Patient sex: M
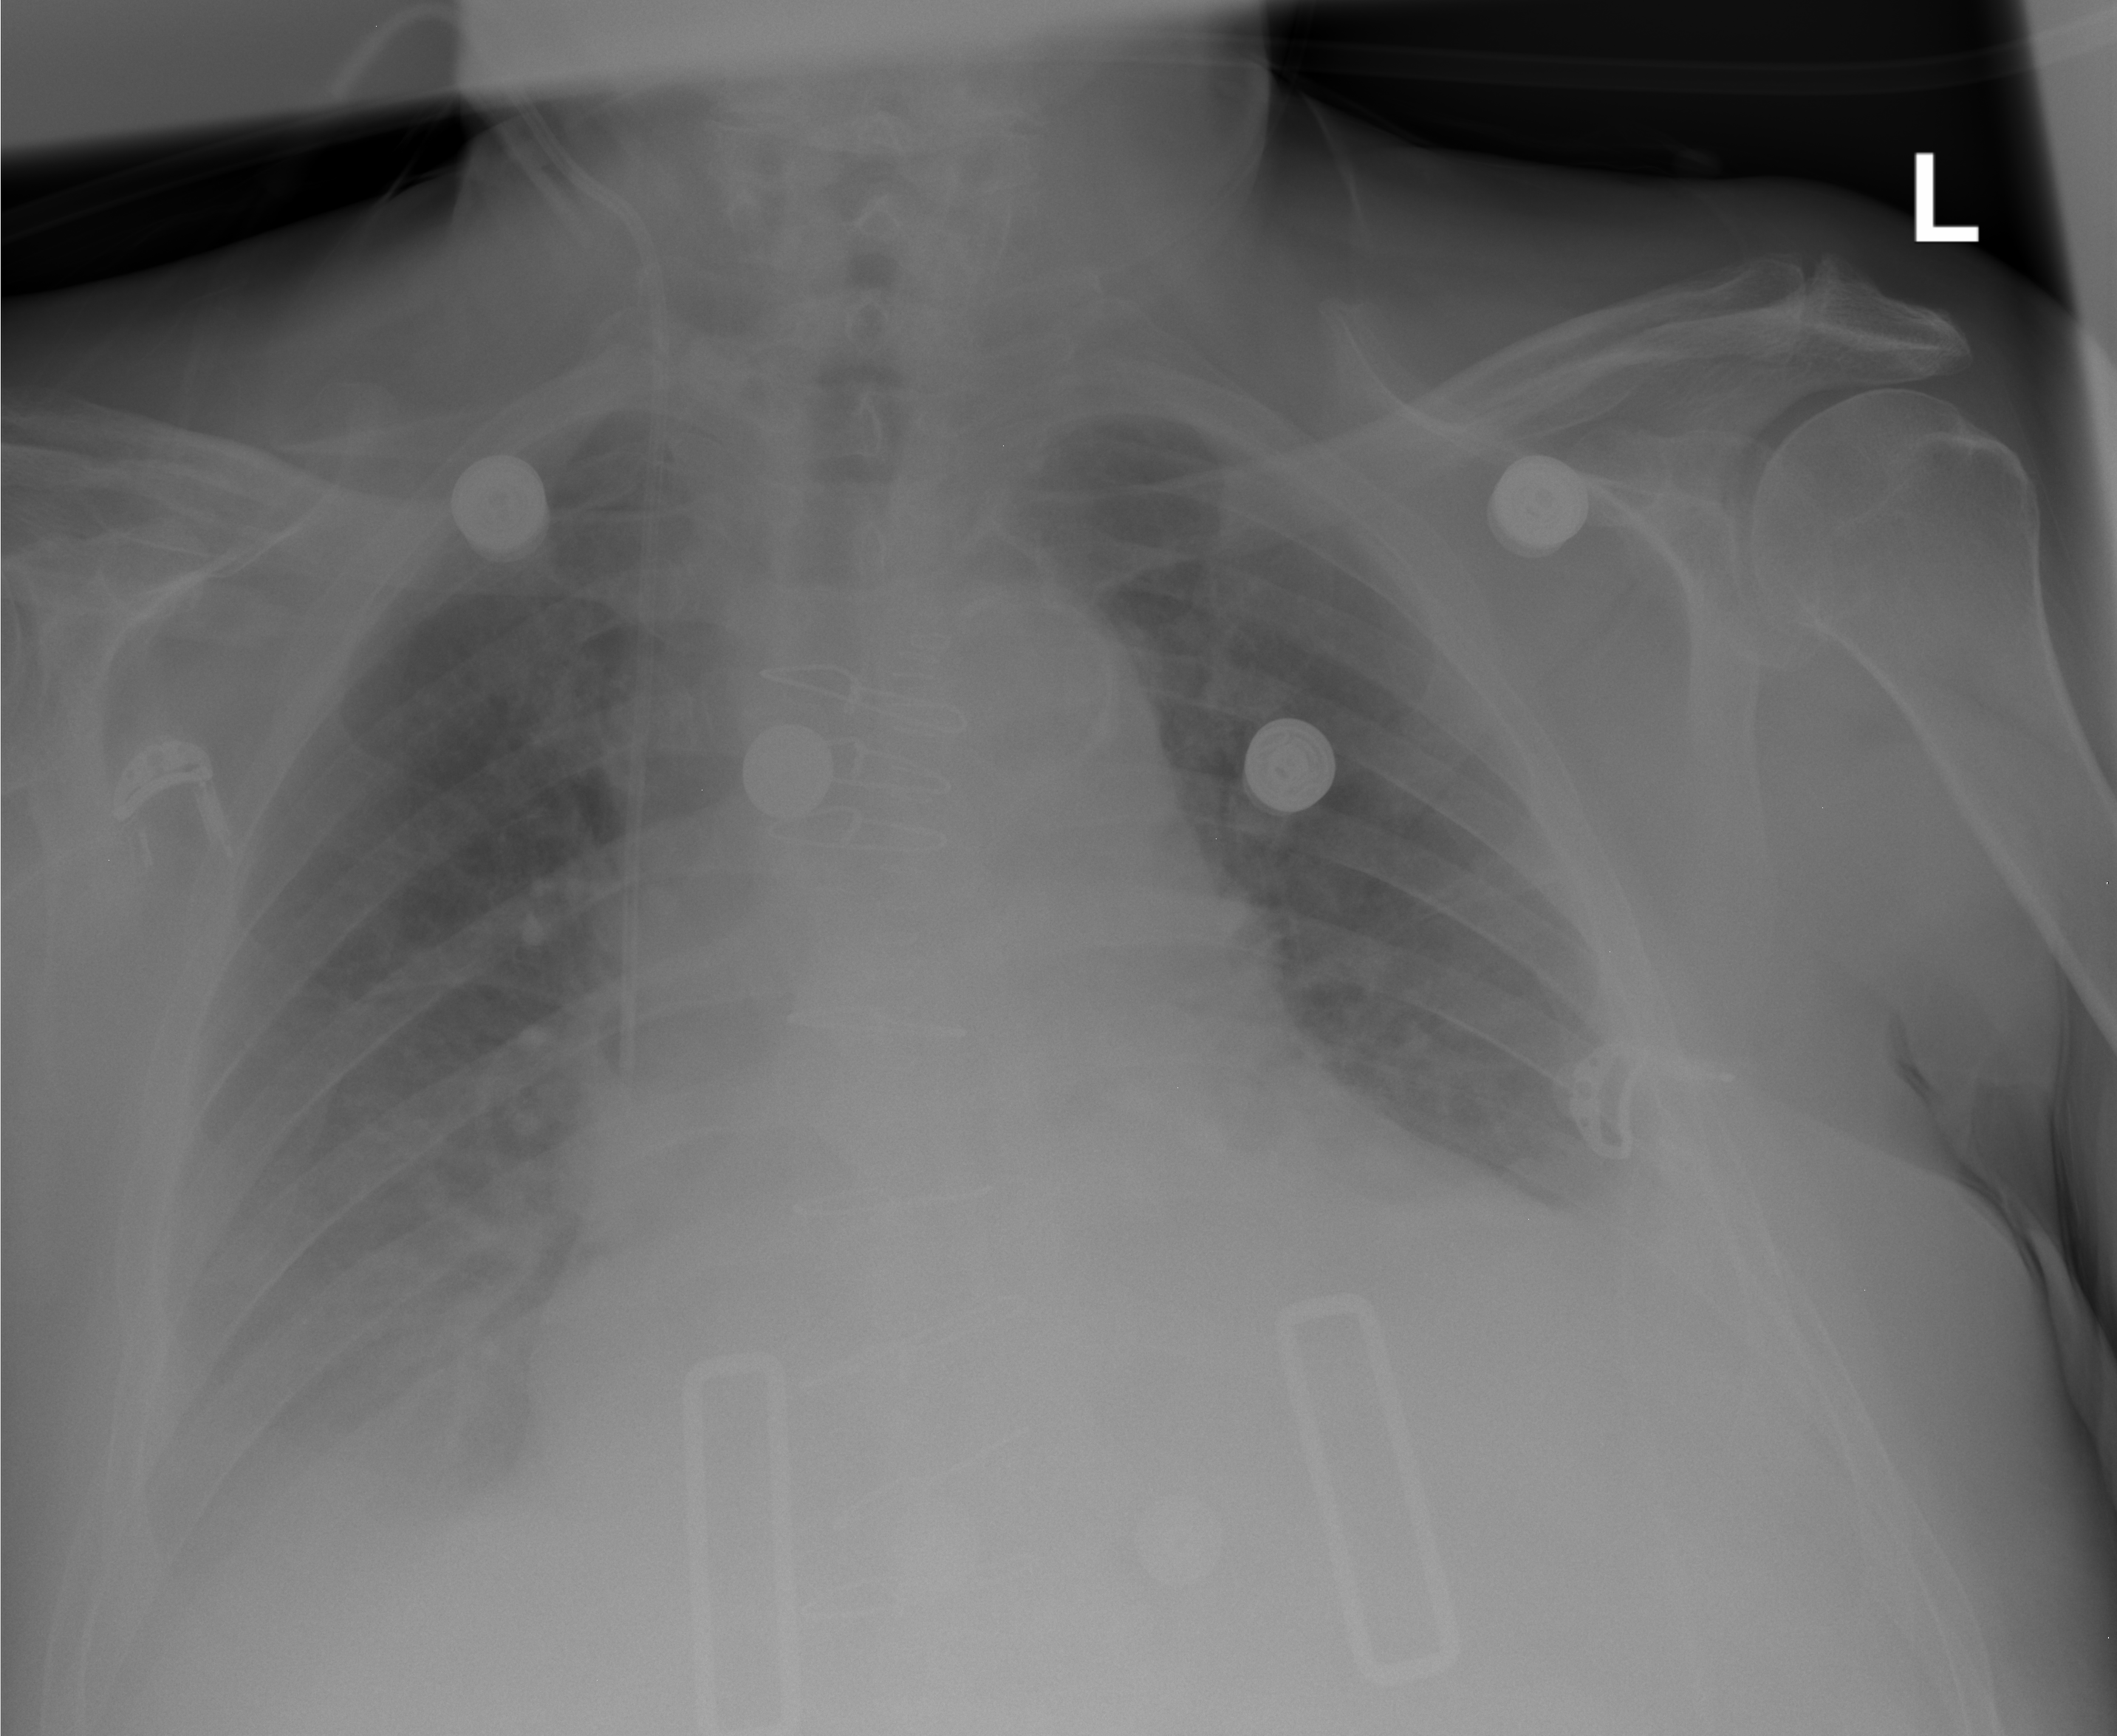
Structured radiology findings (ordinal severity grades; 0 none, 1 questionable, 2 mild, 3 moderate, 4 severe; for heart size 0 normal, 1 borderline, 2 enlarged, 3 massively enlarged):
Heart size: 2
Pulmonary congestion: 1
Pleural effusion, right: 2
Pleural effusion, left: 2
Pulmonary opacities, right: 0
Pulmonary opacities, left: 0
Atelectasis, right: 0
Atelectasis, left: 2